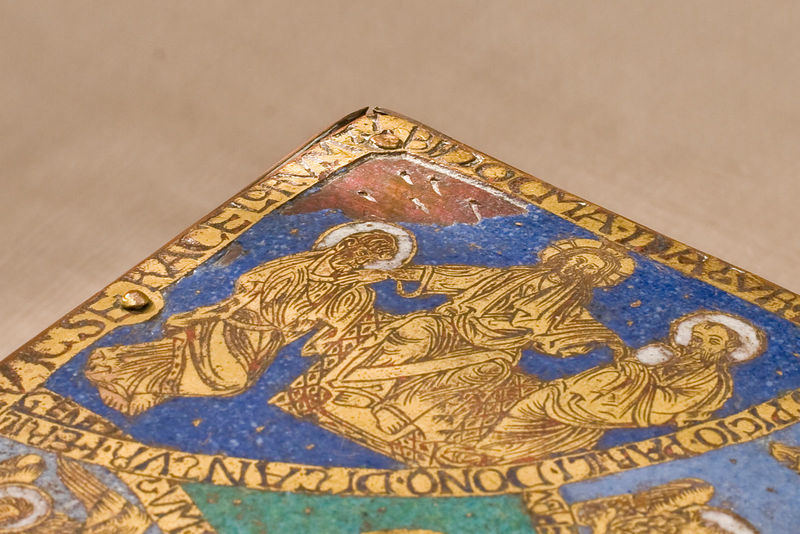
Titel: Andreaskästchen
Institution: Siegburg, St. Servatius, Schatzkammer
Schlagwörter: blau, flügel, gott, hand, himmel, mann, grün, sitzen, ausschnitt, braun, holz, männer, schwarz, stuhl, szene, tisch, rot, ornament, bart, arme, falten, hände, boden, gold, kelch, vater, engel, schrift, kuss, küssen, ecke, bogen, rand, könig, thron, detail, inschrift, metall, faltenwurf, nagel, nägel, nieten, foto, fotografie, kante, buch, dose, sterne, text, knien, schachtel, fliese, gravur, buchdeckel, einband, heiligenschein, nimbus, christus, jesus, mittelalter, segen, segnen, heilige, jünger, heilig, kunsthandwerk, blech, email, reliquie, sohn, golf, wort, romanisch, latein, wörter, blai, schrif, apostel, heiliger geist, gottvater, weltenrichter, bold, reliquiar, niete, emaille, glorien, holzu, segnene, buchdecke, emailarbeit, twörter, stuhl hand